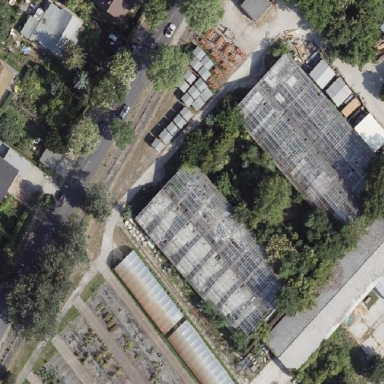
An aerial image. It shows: Greenhouse.